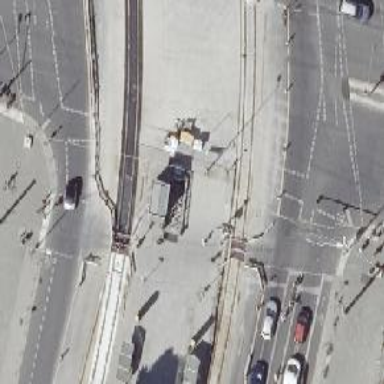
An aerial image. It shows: Subway entrance.